Question: What would be a proper css method to make the following so it is the same with the exception that the text input fields vertically line up along their left side?

So the check boxes will still be right up against the input fields and in between the label and input fields, but the input fields still all light up.
Current HTML:
'''
<p><label for="search_uri">Uri:</label><input id="search_uri" type="text" name="Uri" /></p>
<p><label for="search_server">Server:</label><input type="checkbox" name="server_like" /><input id="search_server" type="text" name="Server" /></p>
<p><label for="search_host">Host:</label><input id="search_host" type="text" name="Host" /></p>
'''
Current CSS:
'''
label {
font-size: 90%;
float:left;
width: 15em;
}
'''
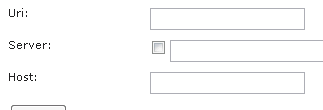
Answer: Why not just use a negative margin?
'''
.checkbox {margin-left: -16px;}
'''
Depending on the rest of your setup might require a bit of tweaking for cross-browser pixel-perfectness.
I would personally probably also just float both the labels and the inputs and get rid of the '<p>':
'''
<!DOCTYPE html>
<html>
<head>
<title></title>
<style>
label {
display: block;
font-size: 90%;
width: 15em;
clear:left;
}
label, input {
float:left;
}
input[type=checkbox]
/* use .checkbox and add 'class="checkbox"' if you want to support IE6*/
{
margin-left: -2em;
}
</style>
</head>
<body>
<form>
<label for="search_uri">Uri:</label>
<input id="search_uri" type="text" name="Uri" />
<label for="search_server">Server:</label>
<input type="checkbox" name="server_like" />
<input id="search_server" type="text" name="Server" />
<label for="search_host">Host:</label>
<input id="search_host" type="text" name="Host" />
</form>
</body>
</html>
'''